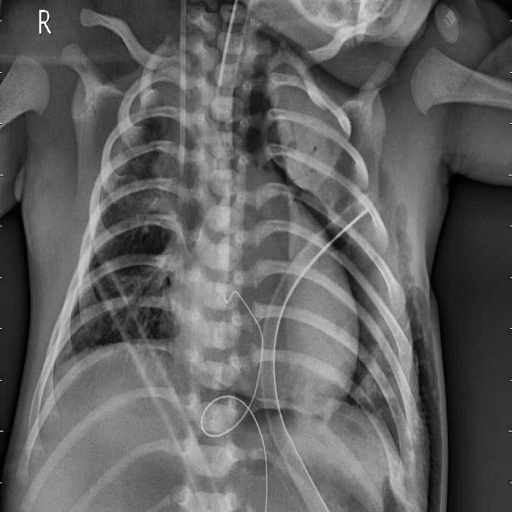
Finding: PNEUMONIA